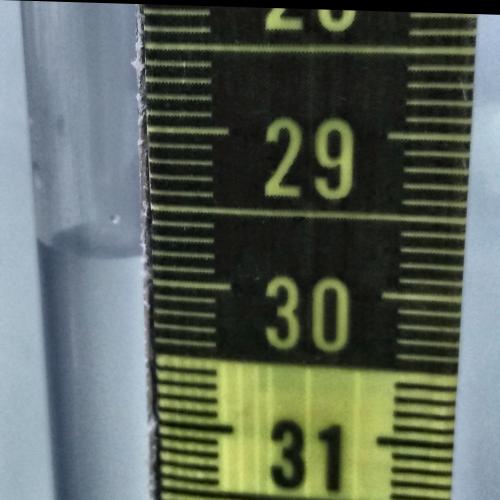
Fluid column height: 29.8 cm